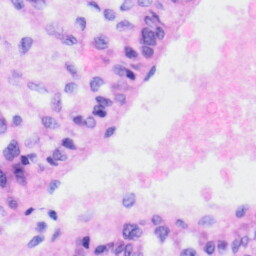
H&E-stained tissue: Liver